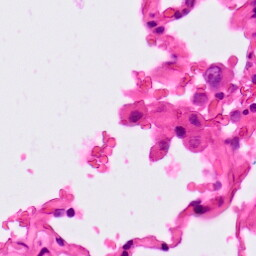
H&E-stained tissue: Lung